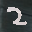
Label: 2